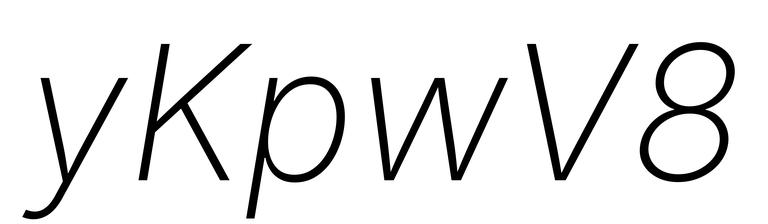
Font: Inter-Italic_ExtraLight_Italic